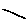
Label: line